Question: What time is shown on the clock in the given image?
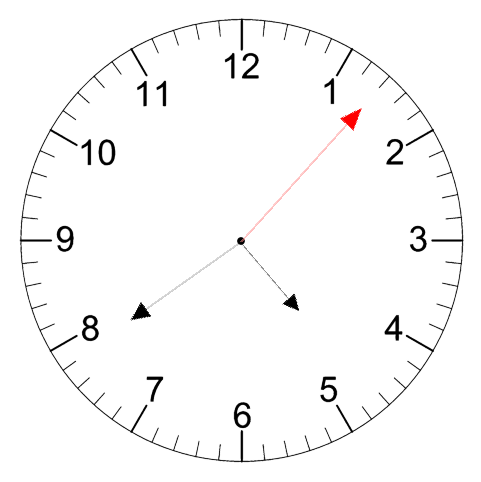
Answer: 04:39:07